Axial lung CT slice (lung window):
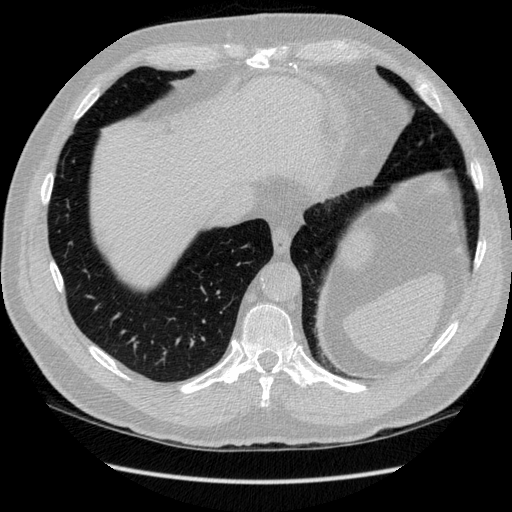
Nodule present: no